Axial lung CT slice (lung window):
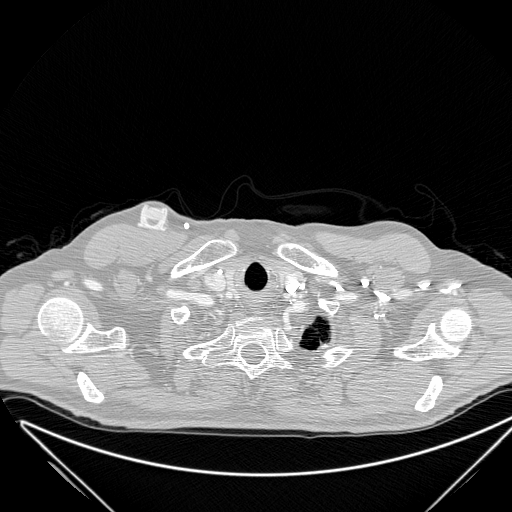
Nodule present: no